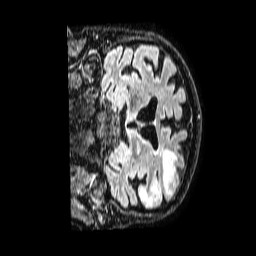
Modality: FLAIR
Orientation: coronal
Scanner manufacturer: philips
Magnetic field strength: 1.5 T
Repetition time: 4.8 s
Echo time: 0.3 s